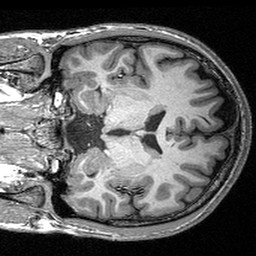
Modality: T1w
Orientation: coronal
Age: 20
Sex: male
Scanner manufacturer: siemens
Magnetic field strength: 3 T
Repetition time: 2.53 s
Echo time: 0.00309 s